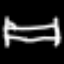
Label: bed